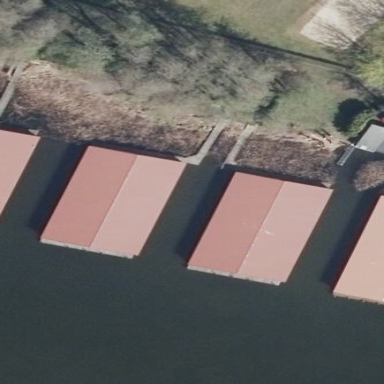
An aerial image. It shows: Boathouse.